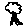
Label: tree